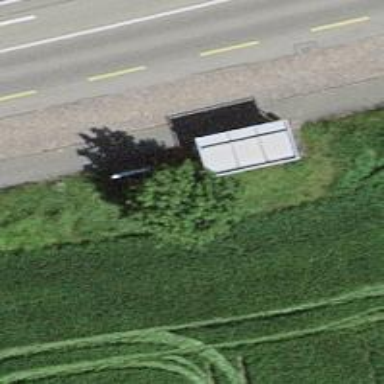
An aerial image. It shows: Sidewalk along the footway.